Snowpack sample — Loveland Pass, Silver Plume, Colorado, USA (1/12/25, 11:40 AM MST)
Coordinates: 39.66, -105.88
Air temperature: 7 °F
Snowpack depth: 140 cm
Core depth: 10 cm
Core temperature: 41 °F
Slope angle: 11°, slope face: 30°
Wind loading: high
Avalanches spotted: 2
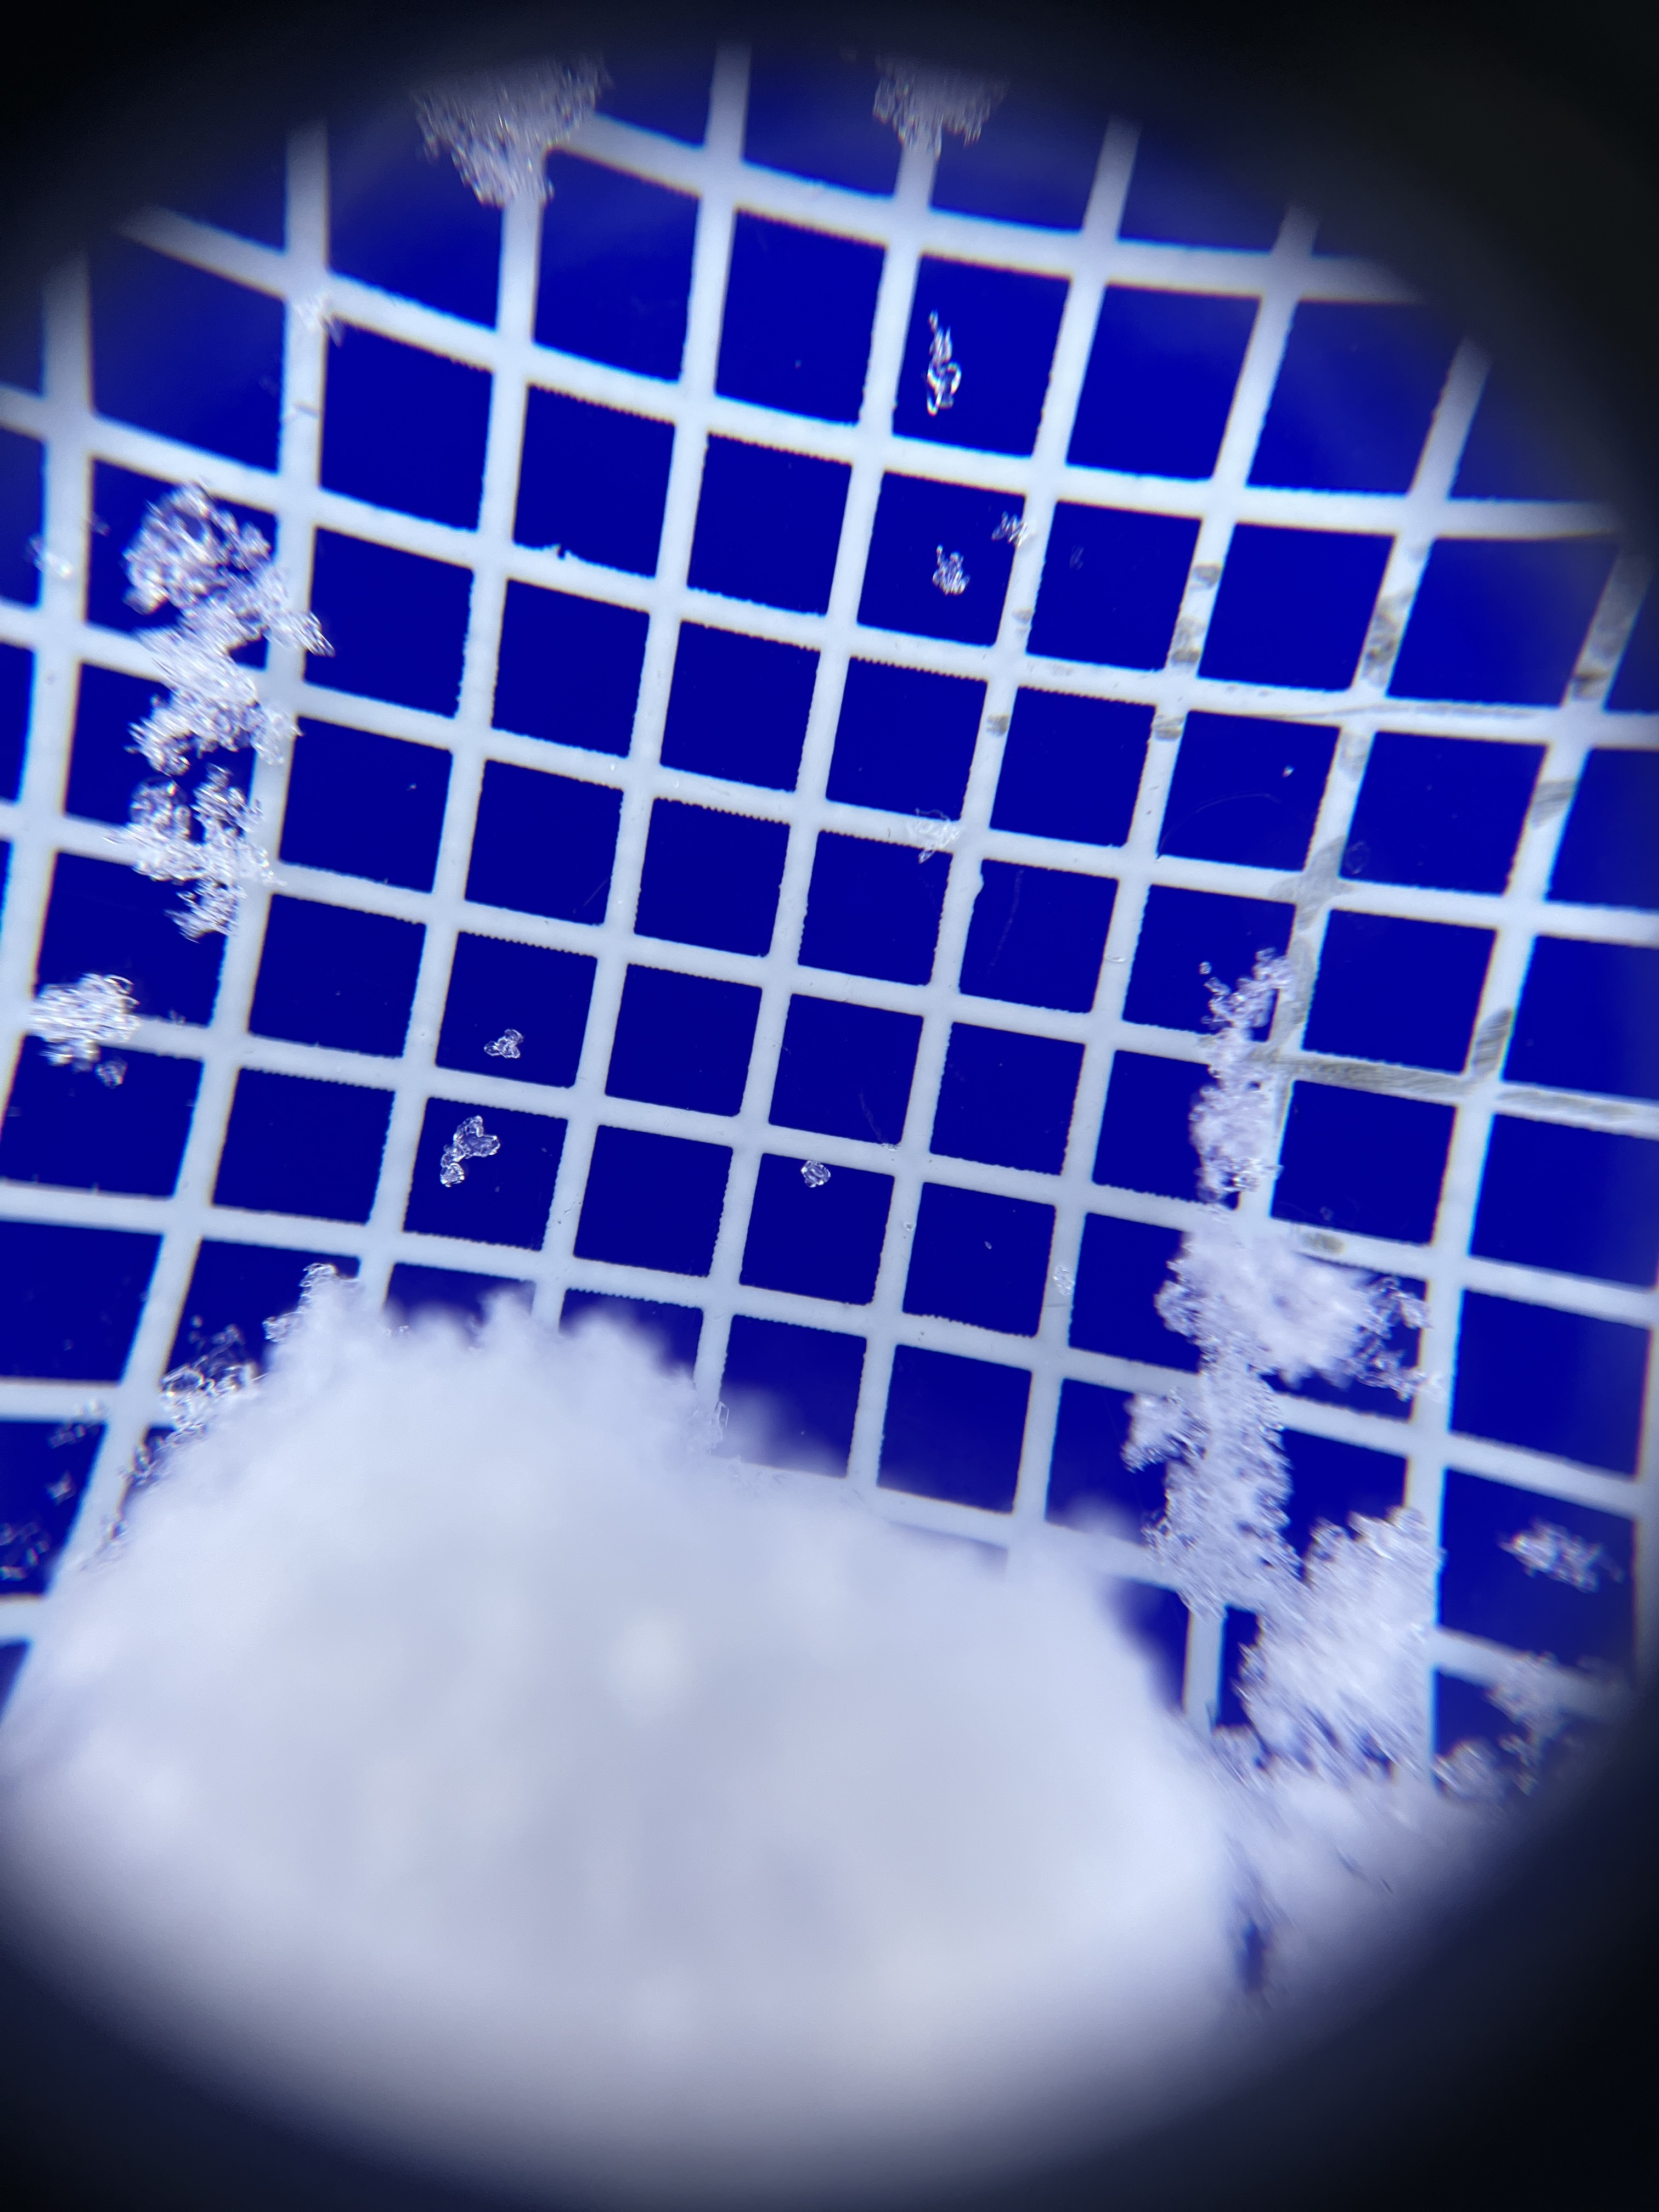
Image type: magnified_profile
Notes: Pilot using slightly modified coring method that took too large segment for snow profile picturing, advised not to use in higher level models. Two avalanche on south face nearby, partially cloudy with light snow in the last 24 hours. Lots of wind loading on eastern features.